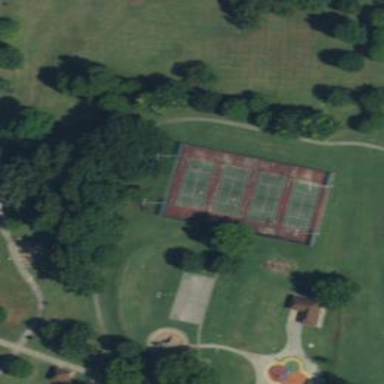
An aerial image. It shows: Tennis court on the leisure land pitch.